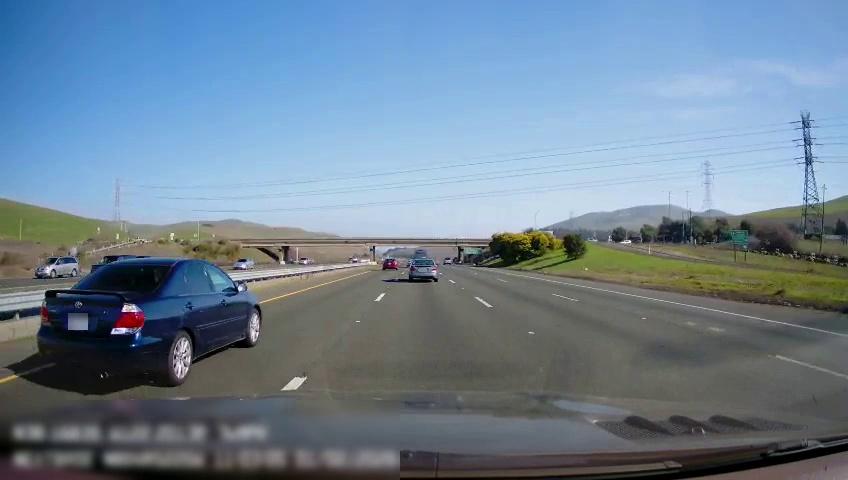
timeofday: Day
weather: Sunny
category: Drivable Space
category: Drivable Space
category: Drivable Space
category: Vehicles | Car
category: Vehicles | SUV
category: Vehicles | Car
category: Vehicles | Car
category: Vehicles | Van
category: Vehicles | Car
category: Vehicles | Car
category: Vehicles | Van
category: Vehicles | Car
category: Lanes | Opposite Lane
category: Lanes | Alternate Lane
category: Lanes | Alternate Lane
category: Lanes | Alternate Lane
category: Lanes | Current Lane
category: Lanes | Alternate Lane
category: Traffic | Signs
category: Traffic | Signs